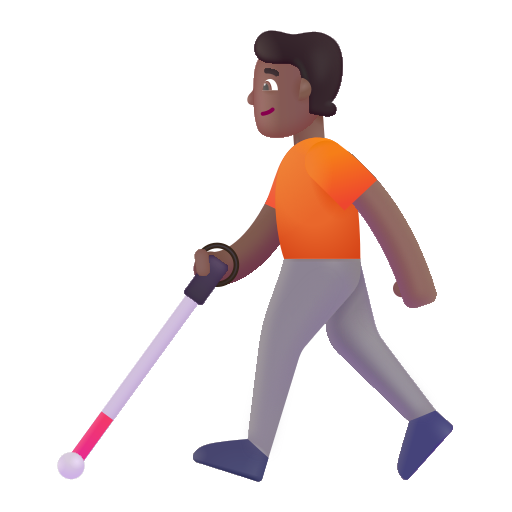
person with white cane color  dark